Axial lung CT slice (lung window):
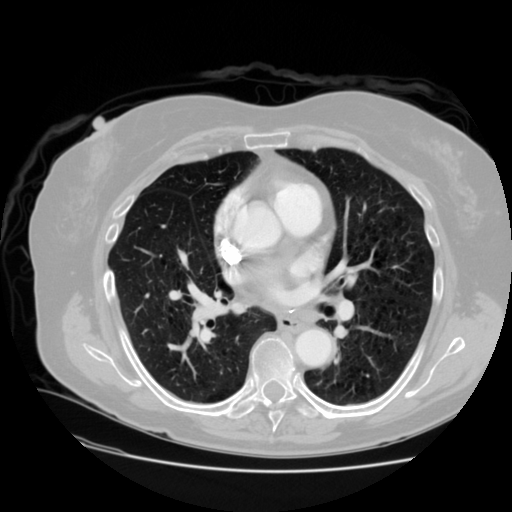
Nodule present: no